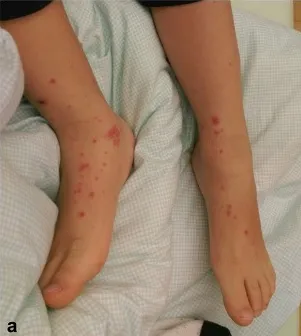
An acute papulovesicular rash of both legs.
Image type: medical_photograph (skin_photograph)